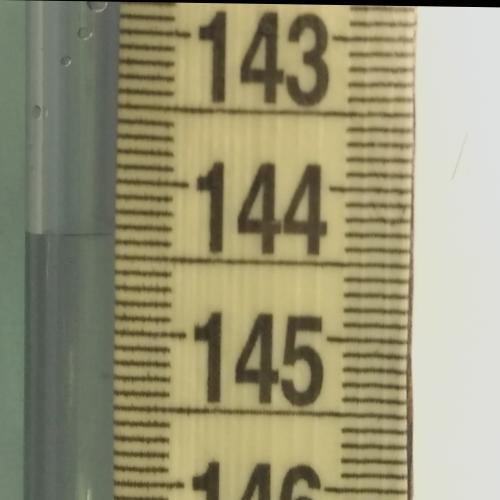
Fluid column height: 144.4 cm